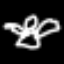
Label: angel